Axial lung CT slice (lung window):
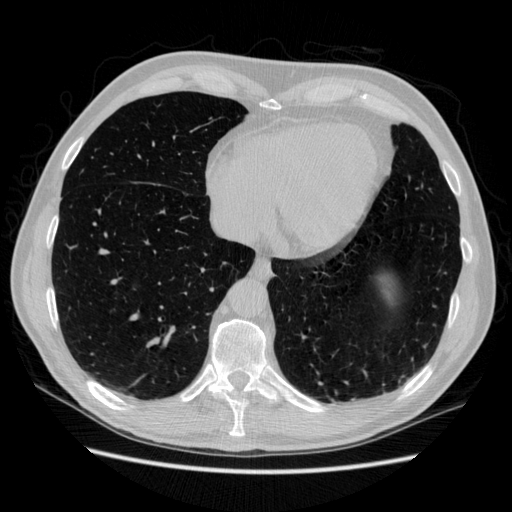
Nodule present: no